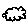
Label: cloud